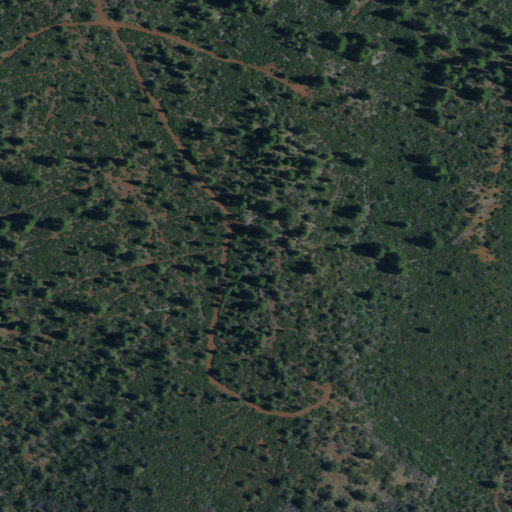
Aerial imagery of mountain in California named Rail Mountain containing only evergreen forest